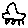
Label: car